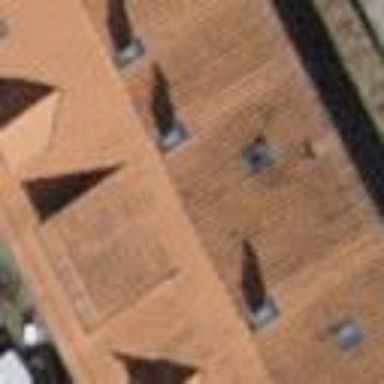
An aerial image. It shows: Building with tile roof.